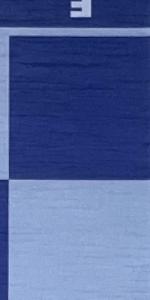
Label: Empty